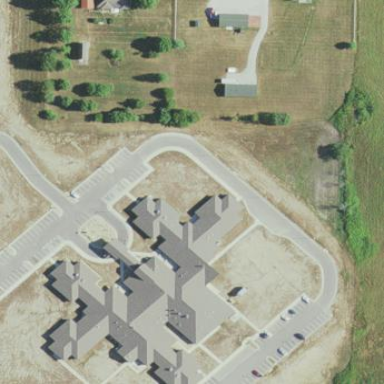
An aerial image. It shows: Building.